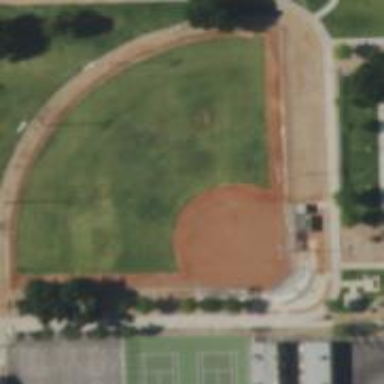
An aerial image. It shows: Baseball pitch for leisure land activities.